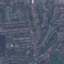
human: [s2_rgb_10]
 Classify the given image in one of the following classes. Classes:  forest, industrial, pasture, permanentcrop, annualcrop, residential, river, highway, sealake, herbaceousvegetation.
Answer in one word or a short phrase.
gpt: Residential